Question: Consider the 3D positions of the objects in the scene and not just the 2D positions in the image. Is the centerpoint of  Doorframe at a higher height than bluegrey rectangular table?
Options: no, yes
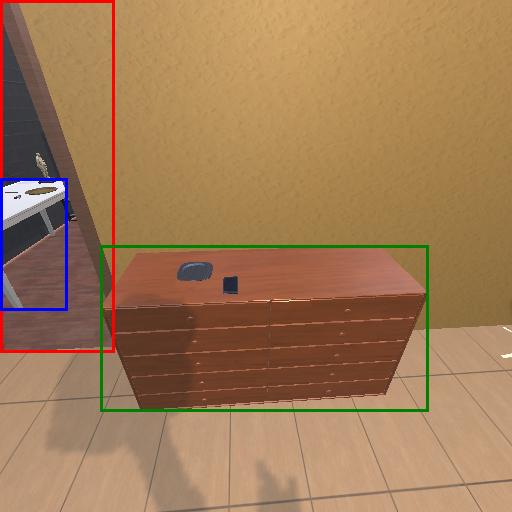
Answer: no